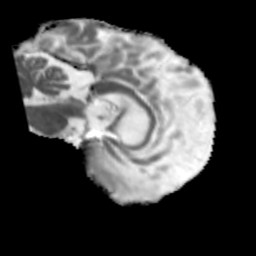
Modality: MD
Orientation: sagittal
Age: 64
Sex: male
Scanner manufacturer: siemens
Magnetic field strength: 3 T
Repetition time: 5.47 s
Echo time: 0.0854 s